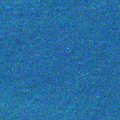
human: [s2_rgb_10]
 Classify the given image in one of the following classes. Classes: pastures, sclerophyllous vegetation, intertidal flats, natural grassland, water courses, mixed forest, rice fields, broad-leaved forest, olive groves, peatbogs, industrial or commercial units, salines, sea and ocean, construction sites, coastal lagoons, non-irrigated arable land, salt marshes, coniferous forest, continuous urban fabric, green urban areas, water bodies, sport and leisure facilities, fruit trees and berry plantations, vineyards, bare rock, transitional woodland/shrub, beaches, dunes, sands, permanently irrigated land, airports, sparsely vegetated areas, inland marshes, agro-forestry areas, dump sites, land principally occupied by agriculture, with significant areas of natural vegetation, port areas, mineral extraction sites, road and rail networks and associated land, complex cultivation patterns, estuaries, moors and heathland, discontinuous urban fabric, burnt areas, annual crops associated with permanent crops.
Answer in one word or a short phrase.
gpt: sea and ocean